Question: I'm trying to access Parse Server (back4app.com) using Javascript SDK on my web app. I have 'index.html' file like this:
'''
<!DOCTYPE html>
<html>
<head>
<meta charset="utf-8">
<meta name="viewport" content="width=device-width, initial-scale=1.0">
<title>Javascript Parse SDK</title>
<script src="https://ajax.googleapis.com/ajax/libs/jquery/3.2.1/jquery.min.js"></script>
<script src="https://npmcdn.com/parse@1.10.0/dist/parse.min.js"></script>
<script src="app.js"></script>
</head>
<body>
</body>
</html>
'''
My Parse Server has class. And I want to retrieve one program named . My 'app.js' file is like this:
'''
$(document).ready(function () {
var Parse = require('parse');
Parse.initialize('MY_APP_ID');
Parse.serverURL = 'https://parseapi.back4app.com/';
var Program = Parse.Object.extend("Program");
var query = new Parse.Query(Program);
query.equalTo("name", "Any Program");
query.find({
success: function(result) {
console.log(result);
},
error: function(error) {
alert("Error: " + error.code + " " + error.message);
}
});
});
'''
In my browser console, an error occurs:

I followed the documentation here: <URL>
But no luck.
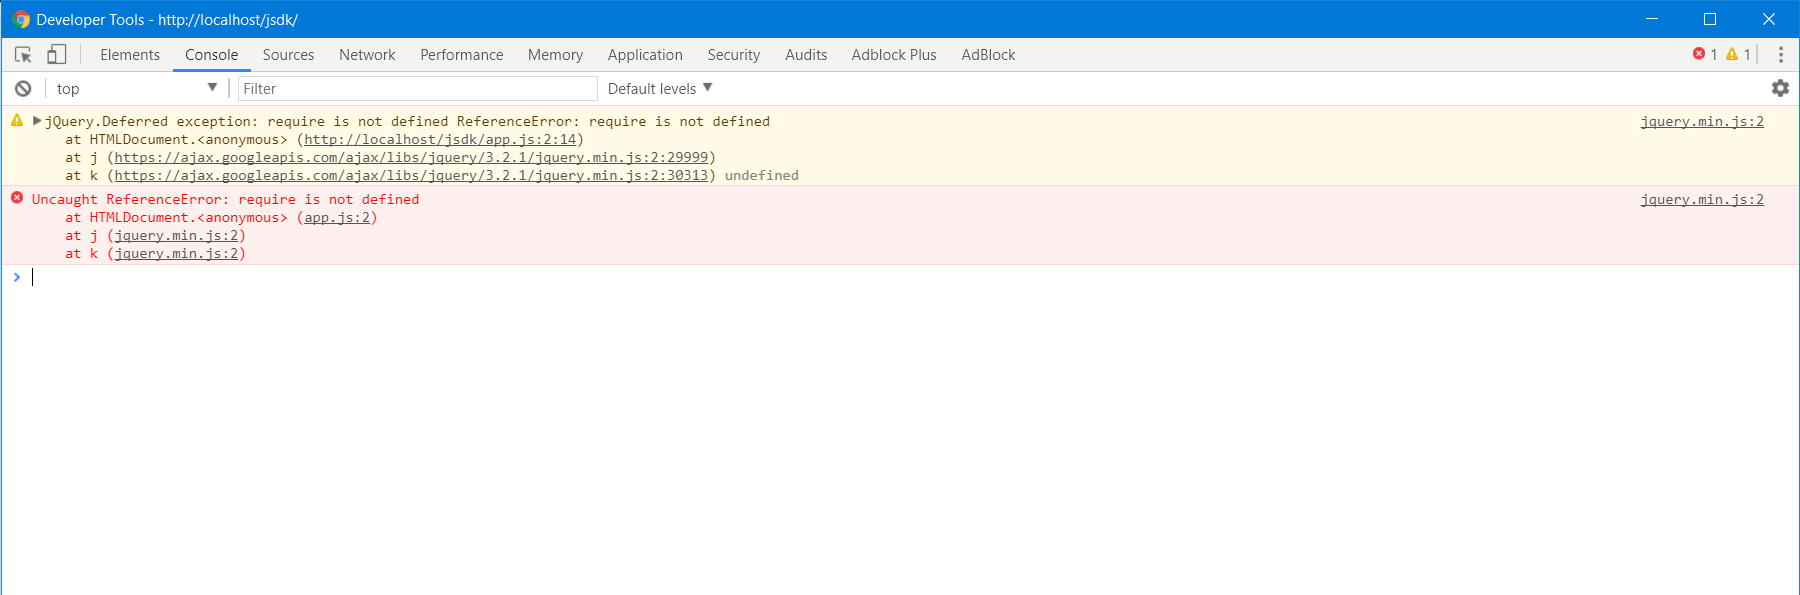
Answer: I'm calling 'require' in a web environment which doesn't exist. I removed that line and added JS key. So my final 'app.js' is like below:
'''
$(document).ready(function () {
Parse.initialize('MY_APP_ID', 'JS_KEY');
Parse.serverURL = 'https://parseapi.back4app.com/';
var Program = Parse.Object.extend("Program");
var query = new Parse.Query(Program);
query.equalTo("name", "Any Program");
query.find({
success: function(result) {
console.log(result);
},
error: function(error) {
alert("Error: " + error.code + " " + error.message);
}
});
});
'''
It worked.